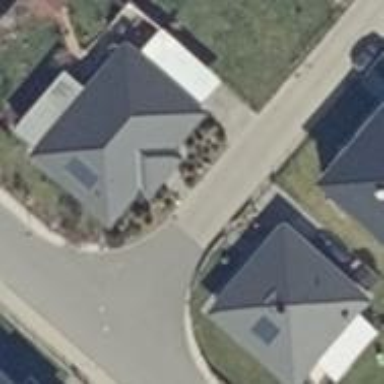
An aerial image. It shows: Residential road with asphalt surface.